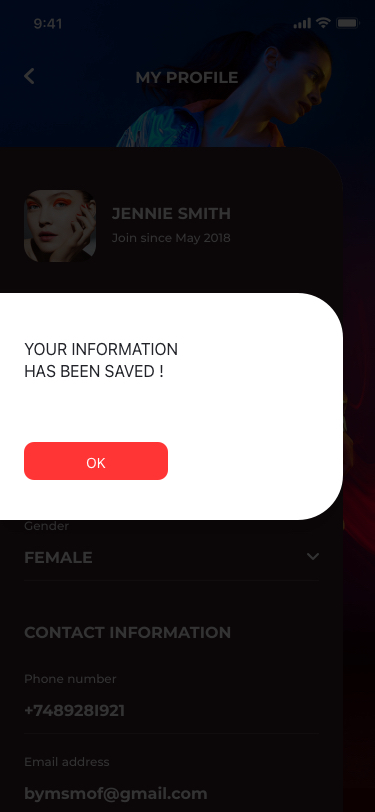
Text in this UI design:
OK
YOUR INFORMATION
HAS BEEN SAVED !